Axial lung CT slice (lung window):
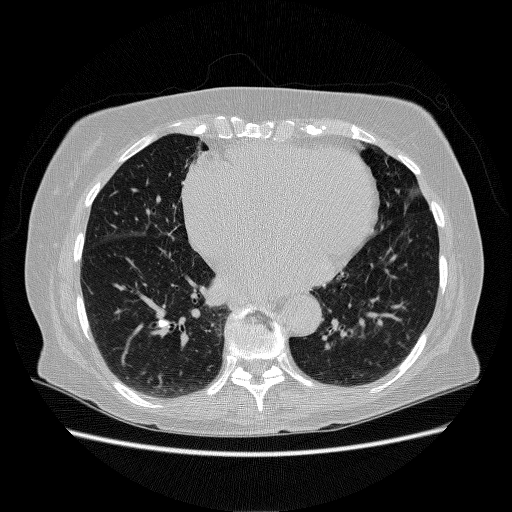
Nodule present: no